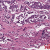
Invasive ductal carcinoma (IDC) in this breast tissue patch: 1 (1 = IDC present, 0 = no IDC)